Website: macys
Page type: review-order
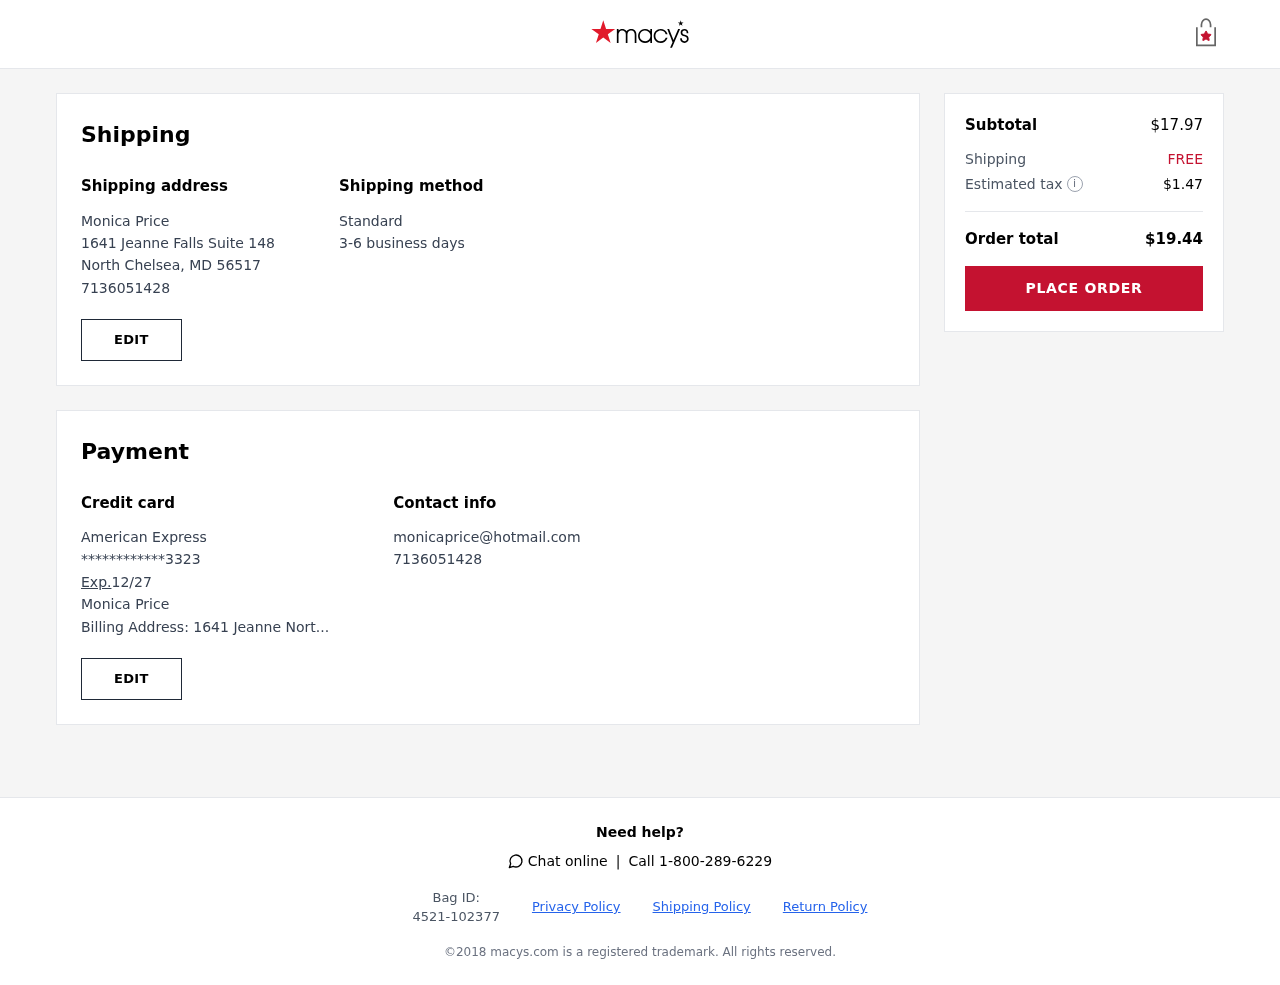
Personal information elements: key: PII_CARD_EXPIRY
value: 12/27
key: PII_CARD_LAST4
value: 3323
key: PII_CARD_TYPE
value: American Express
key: PII_CITY
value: North Chelsea
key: PII_EMAIL
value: monicaprice@hotmail.com
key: PII_FULLNAME
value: Monica Price
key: PII_PHONE
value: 7136051428
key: PII_POSTCODE
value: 56517
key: PII_STATE_ABBR
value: MD
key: PII_STREET
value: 1641 Jeanne Falls Suite 148
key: PII_FIRSTNAME
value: Monica
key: PII_LASTNAME
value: Price
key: PII_FULLNAME2
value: Monica Price
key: PII_FULLNAME3
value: Monica Price
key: PII_FIRSTNAME2
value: Monica
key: PII_FIRSTNAME3
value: Monica
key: PII_LASTNAME2
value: Price
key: PII_LASTNAME3
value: Price
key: PII_FIRSTNAME_DERIVED
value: Monica
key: PII_LASTNAME_DERIVED
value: Price
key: PII_FULLNAME_DERIVED
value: Monica Price
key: PII_NAME_FULL_DERIVED
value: Monica Price
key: PII_BILLING_ADDRESS
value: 1641 Jeanne Nort
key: PII_PHONE_LINE
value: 1428
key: PII_PHONE_SUFFIX
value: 1428
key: PII_PHONE2
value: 7136051428
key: PII_PHONE3
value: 7136051428
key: PII_PHONE_NUMERIC
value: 7136051428
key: PII_PHONE_LINE_NUMERIC
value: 1428
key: PII_PHONE_SUFFIX_NUMERIC
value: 1428
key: PII_PHONE2_NUMERIC
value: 7136051428
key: PII_PHONE3_NUMERIC
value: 7136051428
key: PII_PHONE_DIGITS
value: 7136051428
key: PII_PHONE_LAST4
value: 1428
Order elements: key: ORDER_SUBTOTAL
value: $17.97
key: ORDER_SHIPPING_COST
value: FREE
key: ORDER_TAX
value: $1.47
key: ORDER_TOTAL
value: $19.44